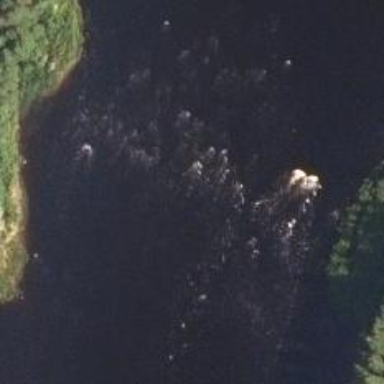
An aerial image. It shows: Rapids in the waterway.